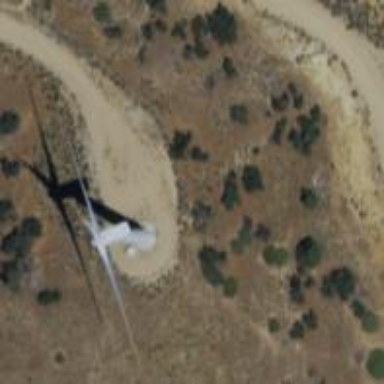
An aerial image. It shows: Wind generator powered by horizontal axis wind turbine.